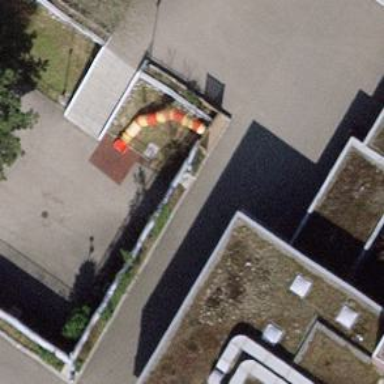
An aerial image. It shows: Playground with slide.